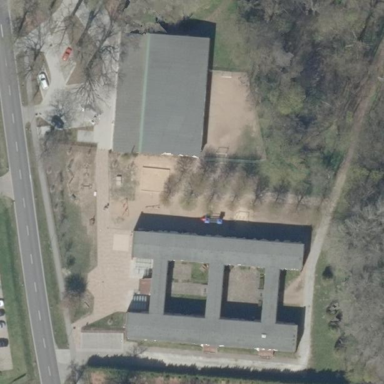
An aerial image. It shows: School.